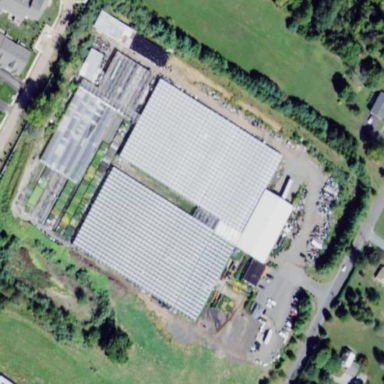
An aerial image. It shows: Greenhouse used for horticulture.